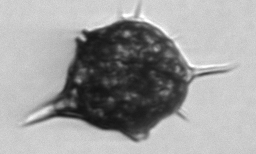
Label: Amylax